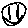
Label: smiley face